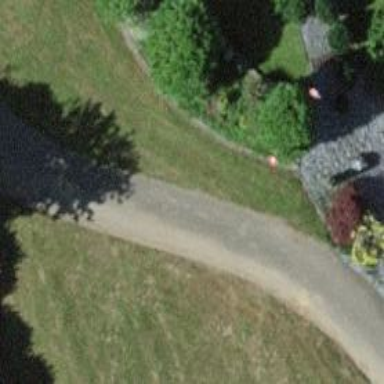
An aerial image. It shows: Well-maintained track road of grade 1.